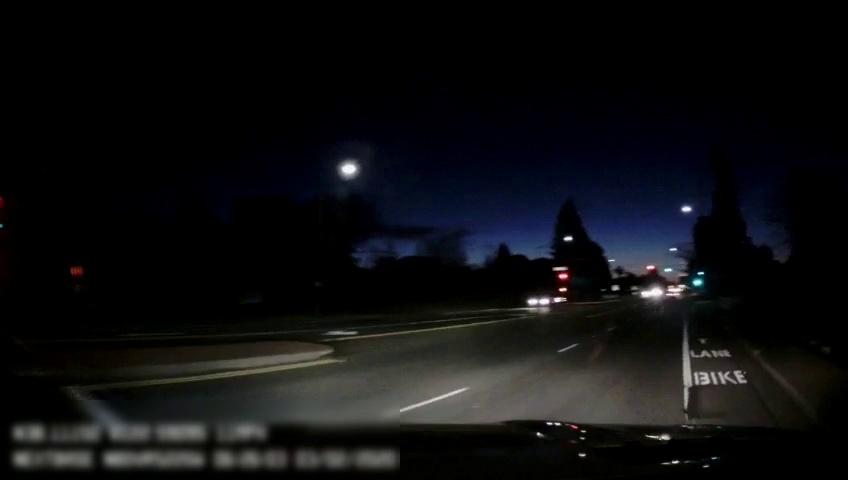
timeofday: Night
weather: Other
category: Drivable Space
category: Vehicles | Car
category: Lanes | Current Lane
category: Lanes | Current Lane
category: Lanes | Alternate Lane
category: Lanes | Alternate Lane
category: Lanes | Opposite Lane
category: Lanes | Opposite Lane
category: Traffic | Signs